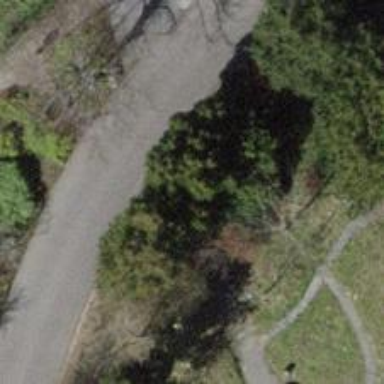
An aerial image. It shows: Set of steps on the road.